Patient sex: M
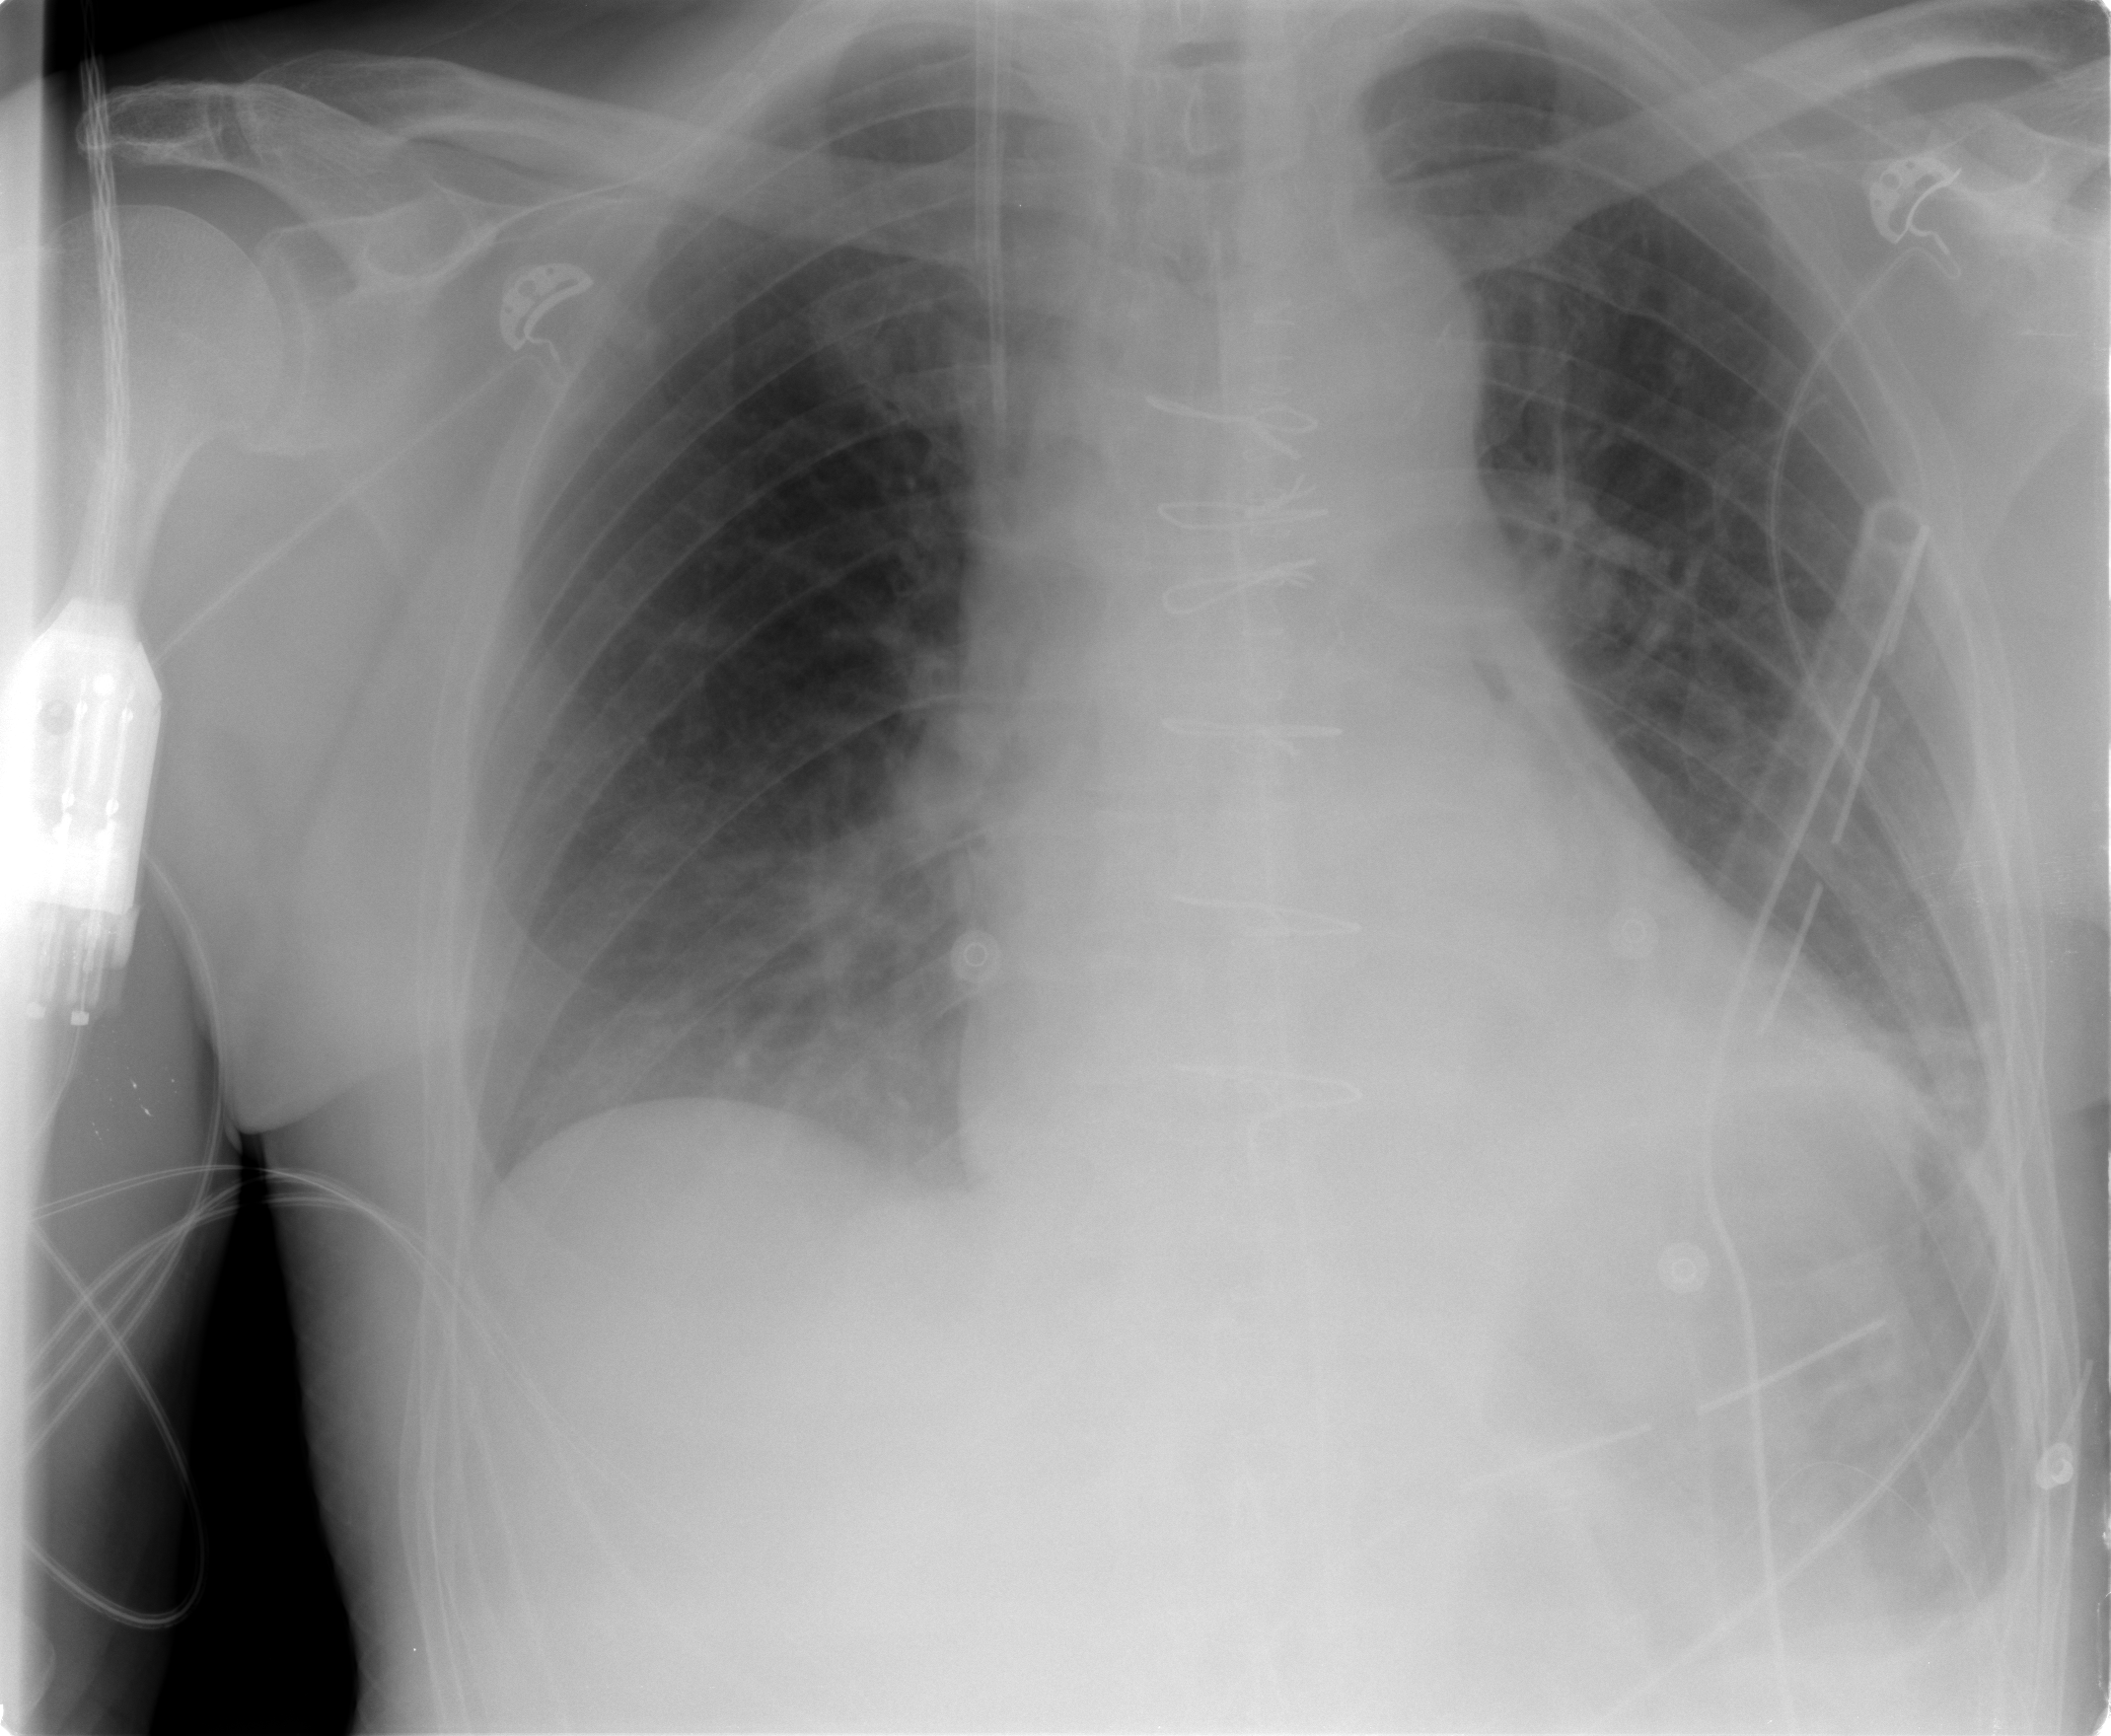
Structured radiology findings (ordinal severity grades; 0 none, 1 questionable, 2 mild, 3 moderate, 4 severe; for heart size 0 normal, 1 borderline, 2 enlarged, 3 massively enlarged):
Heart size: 0
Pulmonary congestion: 1
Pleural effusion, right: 0
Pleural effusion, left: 1
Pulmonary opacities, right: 0
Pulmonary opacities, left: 0
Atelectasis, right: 0
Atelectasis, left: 2